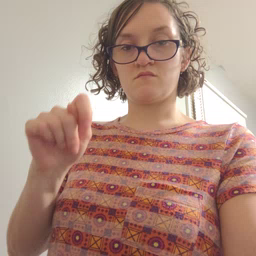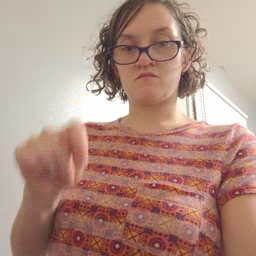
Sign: vacuum